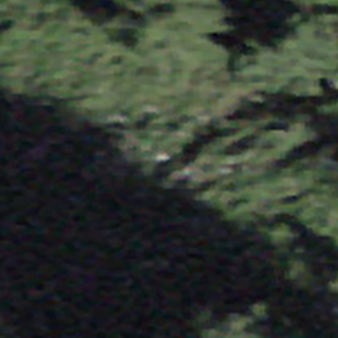
Label: other